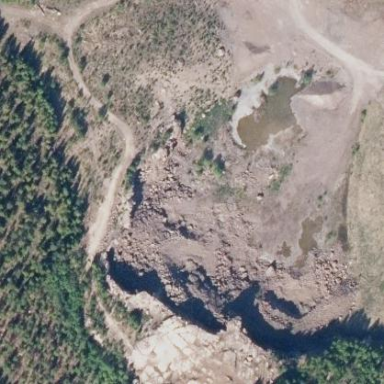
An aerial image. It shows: Quarry area.